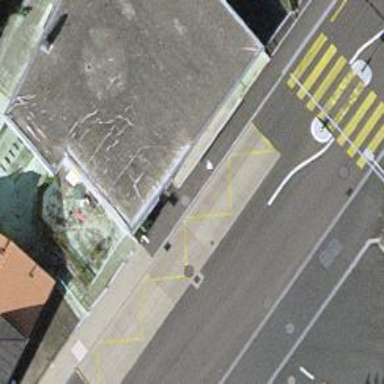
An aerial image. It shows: Bus stop with platform for public transport.